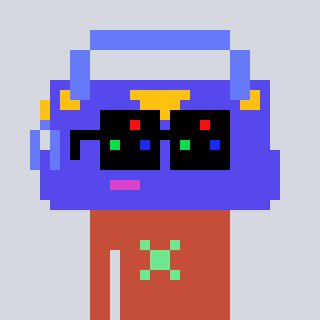
a pixel art character with square black sunglasses, a bag-shaped head and a rust-colored body on a cool background